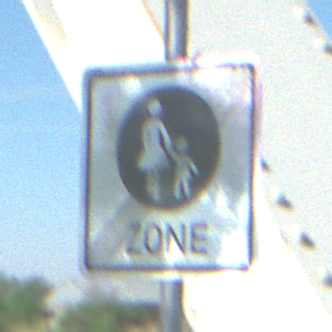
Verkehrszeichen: EndeFussgaengerzone
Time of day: MorningAfternoon
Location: Outdoor (Special)
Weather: Clear
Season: NotSpecified
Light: Natural